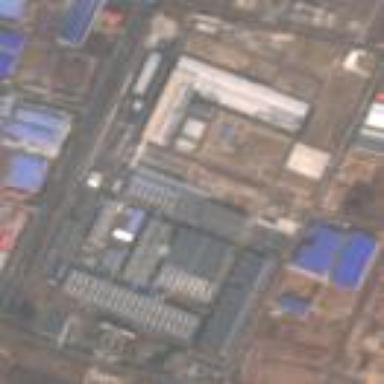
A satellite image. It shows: Industrial area.